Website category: book
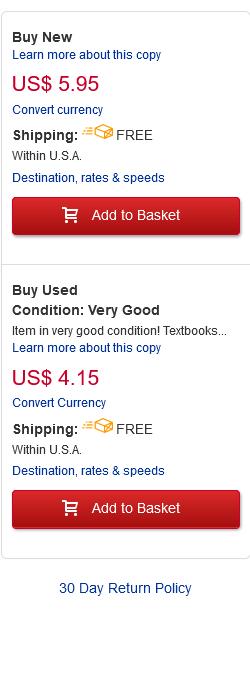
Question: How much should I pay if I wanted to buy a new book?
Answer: US$ 5.95

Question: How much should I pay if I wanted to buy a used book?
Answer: US$ 4.15

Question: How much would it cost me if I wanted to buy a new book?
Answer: US$ 5.95

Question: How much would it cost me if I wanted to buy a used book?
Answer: US$ 4.15

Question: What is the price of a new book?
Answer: US$ 5.95

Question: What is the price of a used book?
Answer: US$ 4.15

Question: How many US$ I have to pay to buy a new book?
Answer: US$ 5.95

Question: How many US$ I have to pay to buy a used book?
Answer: US$ 4.15

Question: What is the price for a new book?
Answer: US$ 5.95

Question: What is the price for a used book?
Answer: US$ 4.15

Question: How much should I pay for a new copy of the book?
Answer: US$ 5.95

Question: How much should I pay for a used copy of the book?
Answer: US$ 4.15

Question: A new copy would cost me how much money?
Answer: US$ 5.95

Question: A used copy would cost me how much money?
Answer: US$ 4.15

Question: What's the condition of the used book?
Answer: Very Good

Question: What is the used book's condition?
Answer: Very Good

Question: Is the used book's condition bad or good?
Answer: Very Good

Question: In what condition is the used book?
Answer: Very Good

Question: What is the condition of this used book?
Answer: Very Good

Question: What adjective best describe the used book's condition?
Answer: Very Good

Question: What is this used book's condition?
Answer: Very Good

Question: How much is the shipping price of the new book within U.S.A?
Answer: FREE

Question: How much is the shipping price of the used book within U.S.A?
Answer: FREE

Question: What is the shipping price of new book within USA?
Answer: FREE

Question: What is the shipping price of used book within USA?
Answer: FREE

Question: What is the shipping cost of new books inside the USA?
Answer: FREE

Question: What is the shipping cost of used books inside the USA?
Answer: FREE

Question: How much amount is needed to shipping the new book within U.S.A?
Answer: FREE

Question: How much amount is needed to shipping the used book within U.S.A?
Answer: FREE

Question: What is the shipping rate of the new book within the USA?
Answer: FREE

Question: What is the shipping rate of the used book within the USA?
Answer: FREE

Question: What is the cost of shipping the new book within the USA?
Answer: FREE

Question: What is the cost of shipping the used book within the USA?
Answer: FREE

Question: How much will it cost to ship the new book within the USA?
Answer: FREE

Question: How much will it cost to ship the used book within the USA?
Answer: FREE